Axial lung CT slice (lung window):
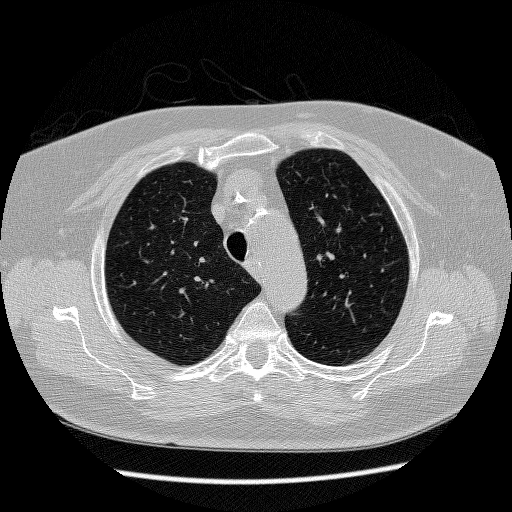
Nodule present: no